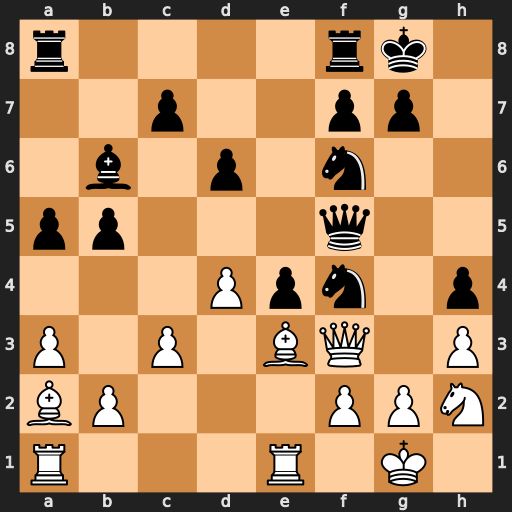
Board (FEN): r4rk1/2p2pp1/1b1p1n2/pp3q2/3Ppn1p/P1P1BQ1P/BP3PPN/R3R1K1
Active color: w
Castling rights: -
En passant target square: -
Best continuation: Qxf4 Qxf4 Bxf4